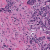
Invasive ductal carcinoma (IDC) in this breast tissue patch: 1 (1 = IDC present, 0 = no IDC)